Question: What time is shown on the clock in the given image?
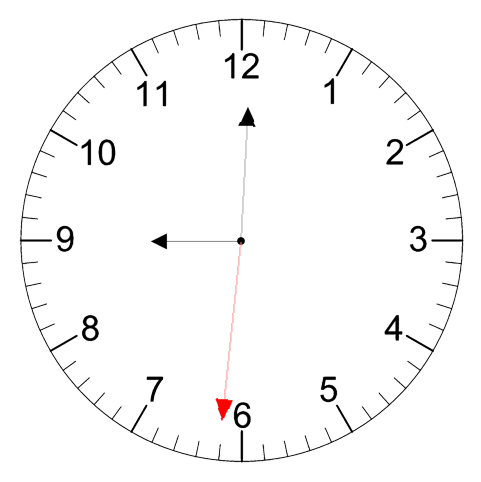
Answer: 09:00:31